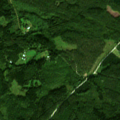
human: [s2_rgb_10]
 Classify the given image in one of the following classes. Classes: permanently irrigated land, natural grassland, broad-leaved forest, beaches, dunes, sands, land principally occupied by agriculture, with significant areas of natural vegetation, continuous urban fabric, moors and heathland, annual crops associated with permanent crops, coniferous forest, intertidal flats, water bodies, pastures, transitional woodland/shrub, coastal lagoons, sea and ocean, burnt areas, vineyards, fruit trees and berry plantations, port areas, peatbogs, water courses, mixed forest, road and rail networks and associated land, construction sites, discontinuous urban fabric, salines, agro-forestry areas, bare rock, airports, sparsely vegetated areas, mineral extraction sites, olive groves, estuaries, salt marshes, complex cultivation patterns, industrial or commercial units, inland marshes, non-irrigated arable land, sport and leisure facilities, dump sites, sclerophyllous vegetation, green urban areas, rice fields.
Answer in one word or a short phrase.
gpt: mixed forest, transitional woodland/shrub